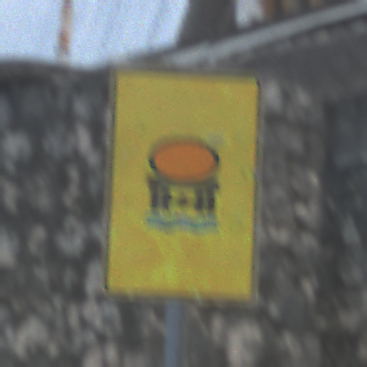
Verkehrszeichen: FahrzeugeMitWassergefaehrdenderLadungOhnePfeilsymbol
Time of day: MorningAfternoon
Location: Outdoor (Suburban)
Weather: PartlyCloudy
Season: NotSpecified
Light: Natural